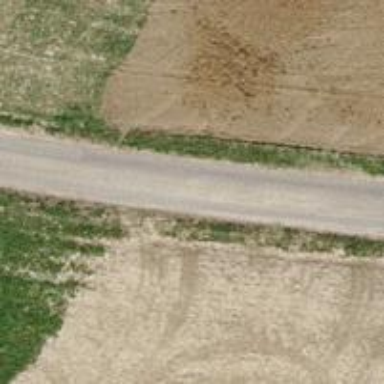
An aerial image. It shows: Well-maintained track road with grade 1 tracktype.